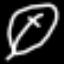
Label: leaf